Field crop: maize
Growth stage: 2
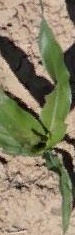
Species: maize